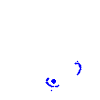
Particle: proton